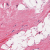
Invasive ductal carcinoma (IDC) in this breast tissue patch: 0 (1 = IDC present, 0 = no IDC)